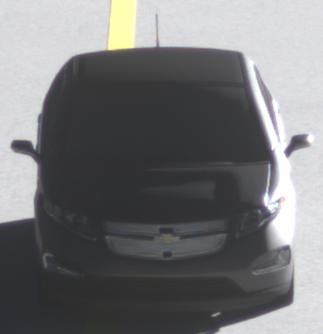
Make: Chevrolet
Model: Volt
Detailed model: Volt
Model produced from: 2011/11
Model produced until: 2014/08
Doors: 5
Color: gray
Road condition: dry road
Daytime: morning or afternoon
Contrast: high contrast